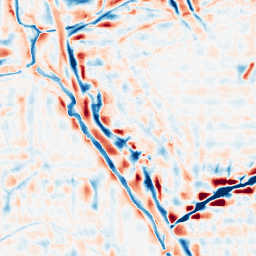
Category: wavelet
Decomposition family: wavelet_reverse_biorthogonal
Decomposition parameters: wavelet: rbio1.3
level: 4
Upsampling method: sinc_hamming
Upsampling parameters: scale: 4
kernel_size: 16
Upsampling scale: 4